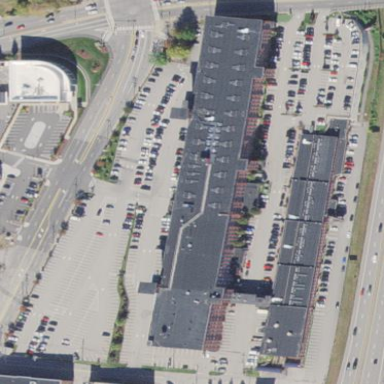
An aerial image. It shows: Retail area.